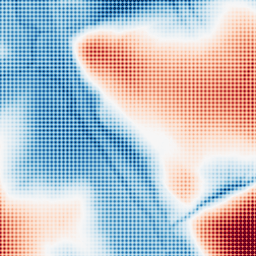
Category: morphological
Decomposition family: morphological
Decomposition parameters: operation: average
size: 100
Upsampling method: sinc_blackman
Upsampling parameters: scale: 4
kernel_size: 4
Upsampling scale: 4